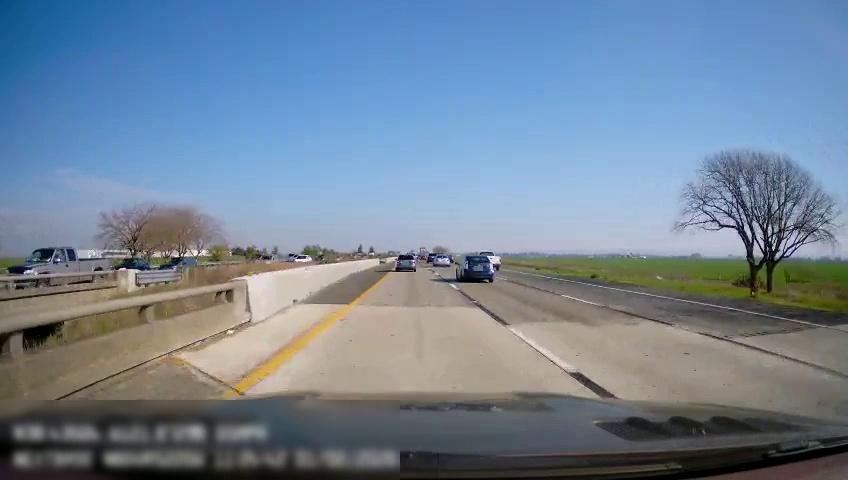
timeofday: Day
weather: Sunny
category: Drivable Space
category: Vehicles | Car
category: Vehicles | Truck
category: Vehicles | Car
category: Vehicles | SUV
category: Vehicles | Car
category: Vehicles | Truck
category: Vehicles | Car
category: Vehicles | Car
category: Vehicles | SUV
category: Lanes | Current Lane
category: Lanes | Current Lane
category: Lanes | Alternate Lane
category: Lanes | Alternate Lane